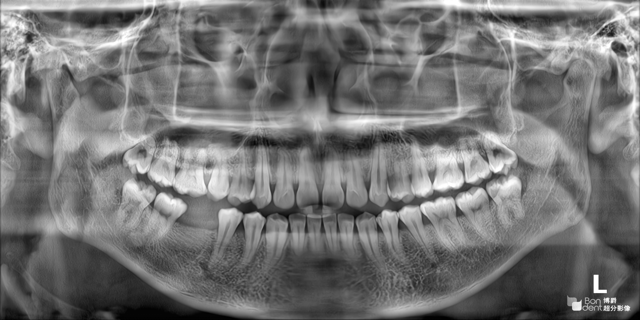
adult